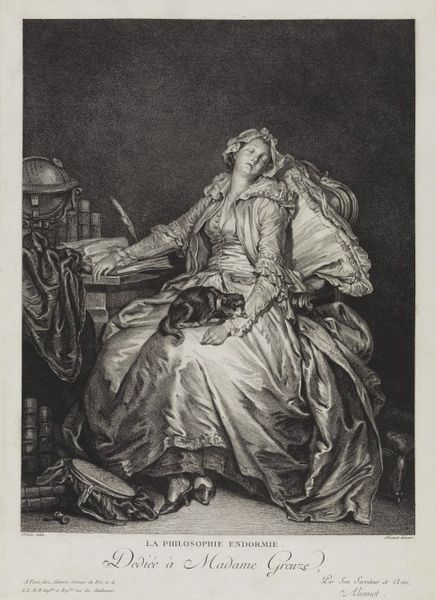
Titel: La Philosophie endormie
Künstler: Jean Michel Moreau
Standort: Karlsruhe
Institution: Staatliche Kunsthalle Karlsruhe
Schlagwörter: dunkel, feder, hand, kopf, schatten, schlaf, weiß, sitzen, ausschnitt, frankreich, frau, grau, haar, hintergrund, holz, kleid, licht, mund, nase, raum, schwarz, stuhl, tisch, zeichnung, zimmer, dame, hund, schleier, tier, tuch, haube, malerei, rock, wand, arm, arme, augen, barock, falten, faru, gesicht, kragen, samt, tot, ärmel, bildnis, gelehrte, hände, portrait, porträt, signatur, erde, boden, gewand, haare, interieur, mantel, pose, sessel, sitzend, stickerei, stoff, adel, decke, nachthemd, spitzen, blatt, kontrast, locken, madame, seide, traurig, statue, stillleben, hündchen, füße, schrift, bücher, ruhe, schreibtisch, liegen, ruhen, schlafen, schlafend, schlafende, lehne, schuhe, grafik, graphik, schattierung, hocker, schemel, französisch, kissen, langeweile, sitzende, kopftuch, nähen, glanz, lesen, robe, sticken, faltenwurf, laken, rüschen, schoß, knöpfe, geschlossen, geneigt, foto, katze, unterschrift, buch, lehnstuhl, traum, haustier, druck, druckgraphik, druckgrafik, schwarz weiß, radierung, stich, titel, seite, widmung, kritik, text, kugel, fußbank, schuh, allegorie, personifikation, trommel, brokat, buchrücken, üppig, brief, zunge, müde, sesse, leserin, katzen, kupferstich, globus, erschöpft, taft, lecken, trunken, schreibfeder, näharbeit, tambourin, weltkugel, ruhend, schosshund, pompös, teichnung, nachtkleid, sissi, philosophie, trunk, philosophin, folianten, erschöpfung, interier, haa, greuze, schlafmütze, nachthaube, codex, stickrahmen, stöckelschuhe, aube, schlafende frau, depression, sodomie, wanf, eingeschlafen, schluf, marder, göthe, einbände, 18. jahrhundert, la philosohie endormie dediee a madame grueze, pantofeel, iltis, karze, leckt, faltiger rock, maame grueze, hündhcne, angelehnt eingeschlafen, stickzeug, madame greuze, schlafende philosophie, philosophie endormie, schpß, eingeschlafene philosophie, die philosophie